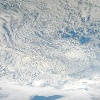
Label: cloud